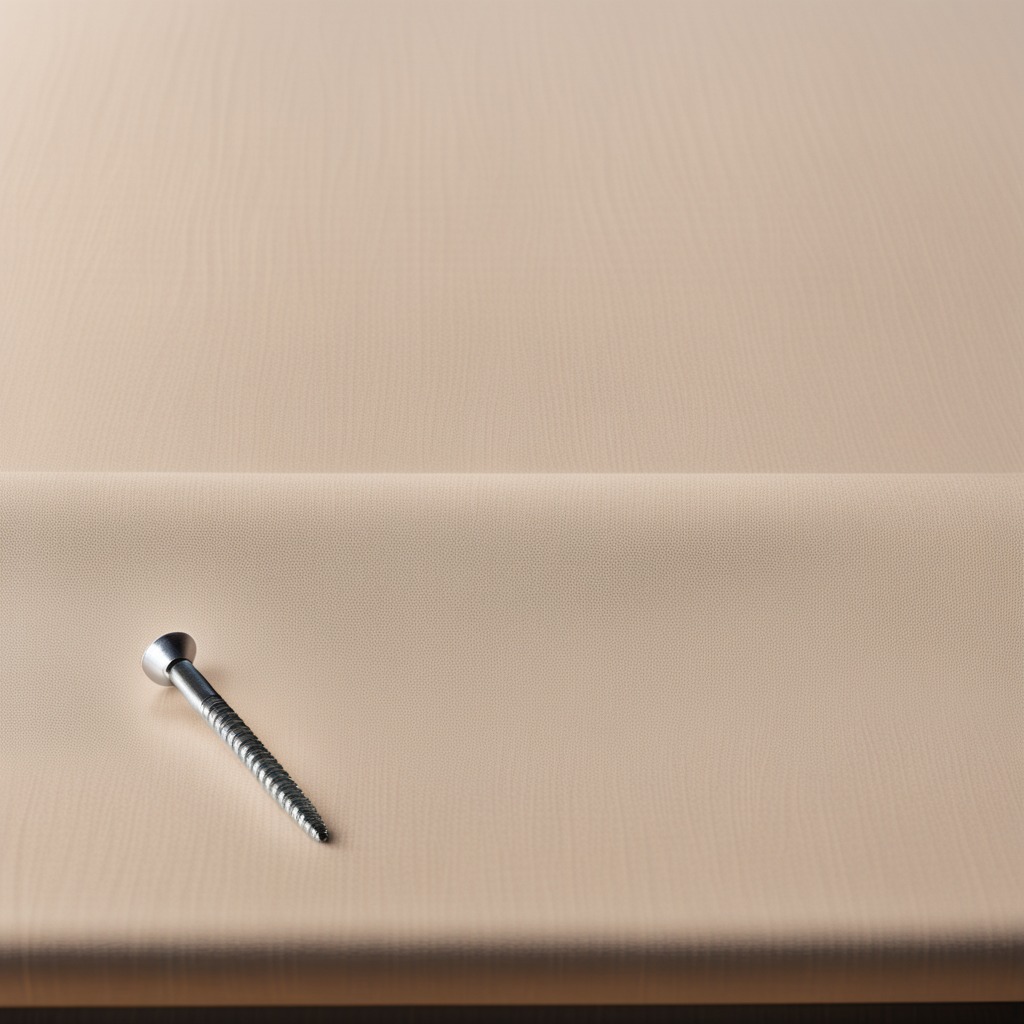
A metal screw lying on a wooden table in an outdoor workshop during daytime bright natural light soft shadows worn but beneath the cloth